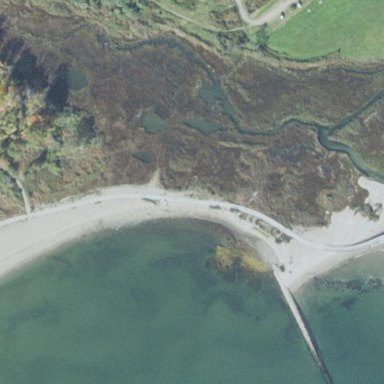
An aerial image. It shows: Beautiful beach with natural surroundings.